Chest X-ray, PA view. Patient: 47 years old, sex M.
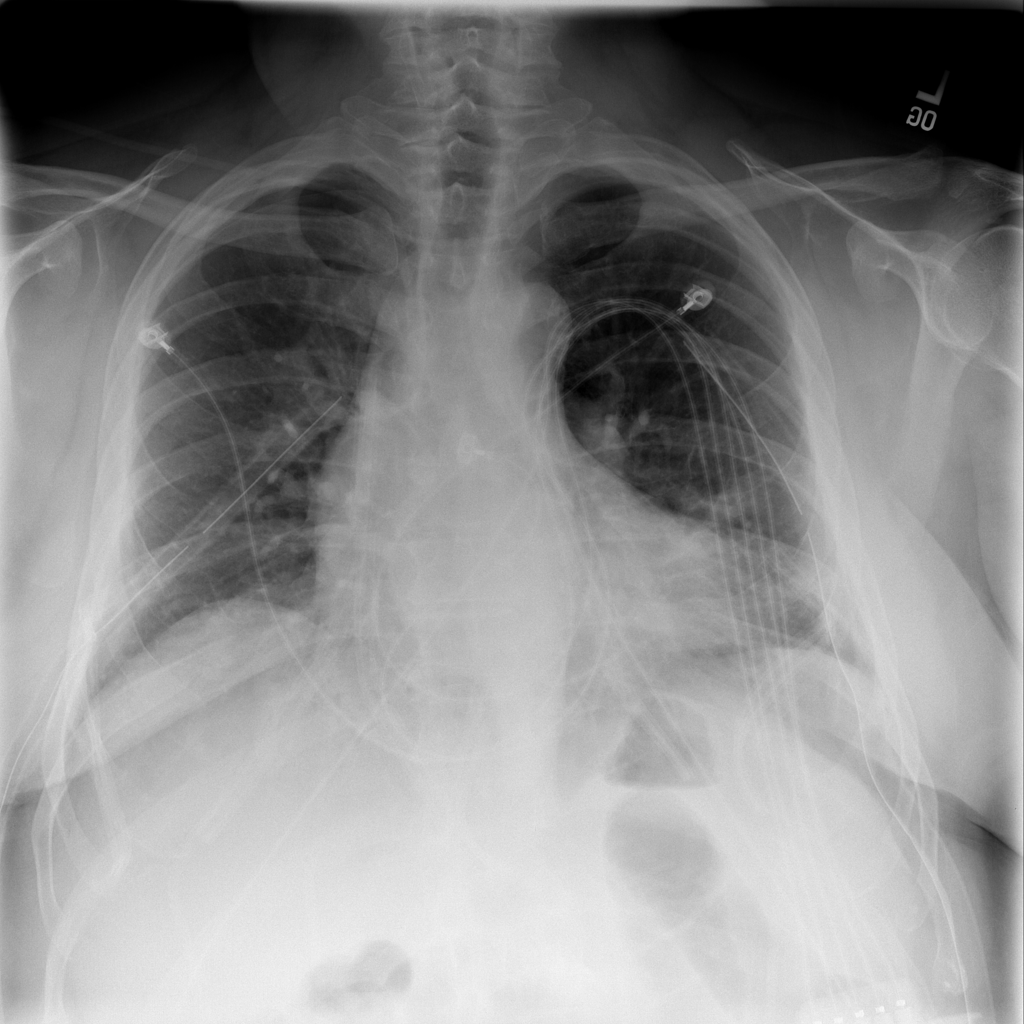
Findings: Pneumothorax